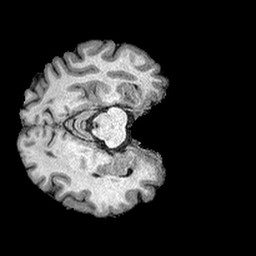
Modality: T1w
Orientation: axial
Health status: healthy